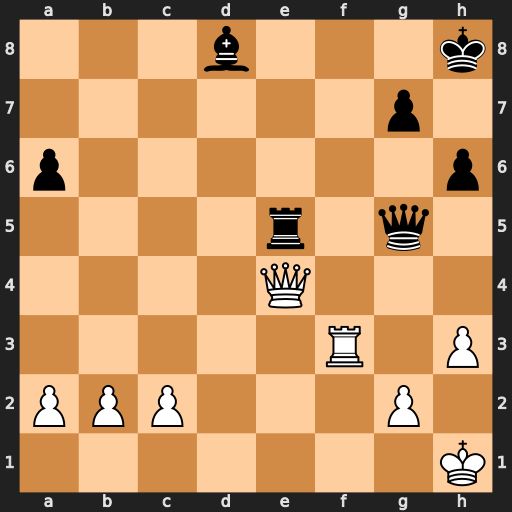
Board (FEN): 3b3k/6p1/p6p/4r1q1/4Q3/5R1P/PPP3P1/7K
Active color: w
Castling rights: -
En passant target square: -
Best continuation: Rf8#